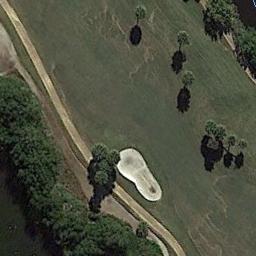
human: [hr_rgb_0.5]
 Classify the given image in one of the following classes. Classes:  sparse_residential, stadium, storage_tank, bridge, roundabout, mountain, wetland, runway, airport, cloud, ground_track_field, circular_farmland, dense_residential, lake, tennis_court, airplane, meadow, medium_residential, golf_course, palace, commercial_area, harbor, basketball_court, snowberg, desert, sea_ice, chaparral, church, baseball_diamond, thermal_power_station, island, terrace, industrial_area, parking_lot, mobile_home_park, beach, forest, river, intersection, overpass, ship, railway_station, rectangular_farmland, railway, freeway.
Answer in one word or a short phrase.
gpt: golf_course